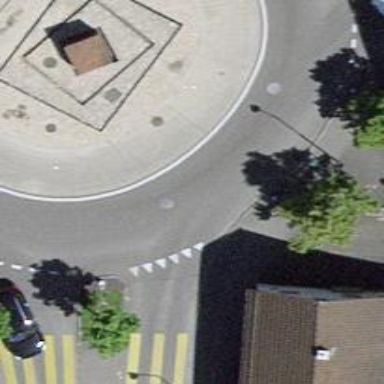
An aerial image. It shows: Secondary road leading to roundabout.